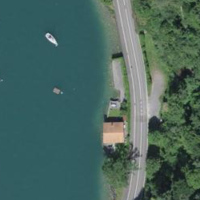
EUNIS habitat code: 14
Species observed at this site:
Aythya fuligula